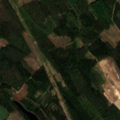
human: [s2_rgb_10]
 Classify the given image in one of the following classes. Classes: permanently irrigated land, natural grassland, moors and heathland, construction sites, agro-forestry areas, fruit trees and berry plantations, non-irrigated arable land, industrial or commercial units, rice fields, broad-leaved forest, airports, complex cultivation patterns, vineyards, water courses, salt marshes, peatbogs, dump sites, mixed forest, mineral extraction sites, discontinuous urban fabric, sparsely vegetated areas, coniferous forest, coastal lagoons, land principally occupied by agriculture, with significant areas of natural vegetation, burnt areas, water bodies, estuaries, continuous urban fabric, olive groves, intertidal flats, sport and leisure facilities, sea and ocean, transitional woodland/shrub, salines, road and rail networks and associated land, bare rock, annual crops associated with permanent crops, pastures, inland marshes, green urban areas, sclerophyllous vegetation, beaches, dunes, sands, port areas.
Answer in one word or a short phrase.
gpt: land principally occupied by agriculture, with significant areas of natural vegetation, coniferous forest, mixed forest